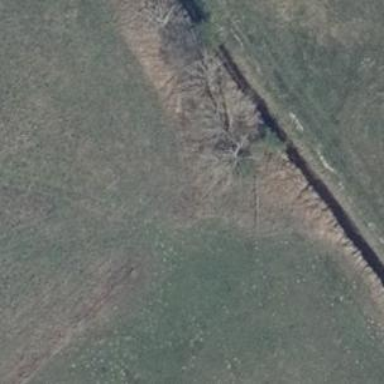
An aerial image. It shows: Row of trees in natural setting.